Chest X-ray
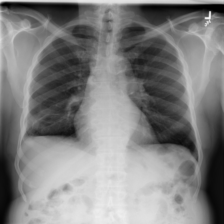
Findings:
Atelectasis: negative
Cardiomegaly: negative
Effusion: negative
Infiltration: negative
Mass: negative
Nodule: negative
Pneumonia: negative
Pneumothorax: negative
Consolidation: negative
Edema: negative
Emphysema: negative
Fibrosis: negative
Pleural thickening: negative
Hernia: negative